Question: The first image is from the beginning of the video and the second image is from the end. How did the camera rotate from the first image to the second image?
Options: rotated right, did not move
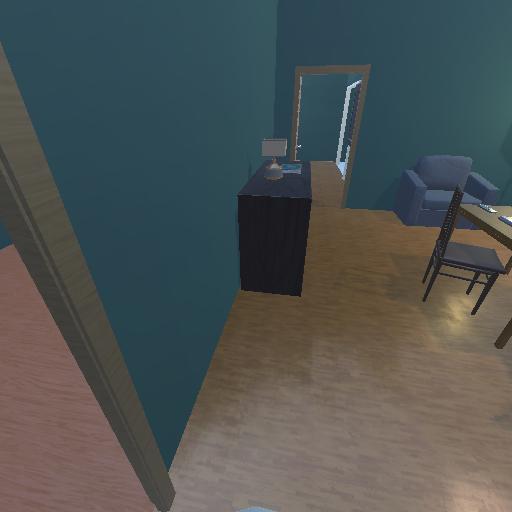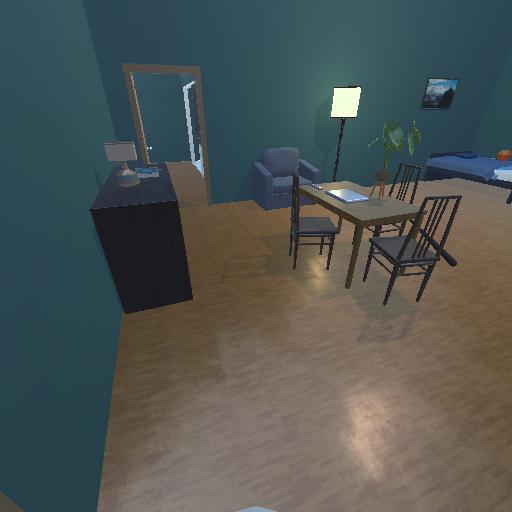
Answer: rotated right